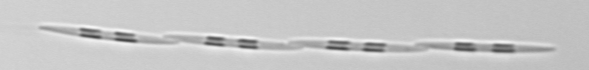
Label: Pseudo-nitzschia